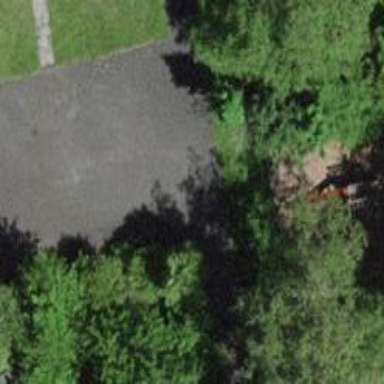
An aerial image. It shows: Paved footway.